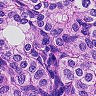
Metastatic tissue present: yes